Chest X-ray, AP view. Patient: 48 years old, sex M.
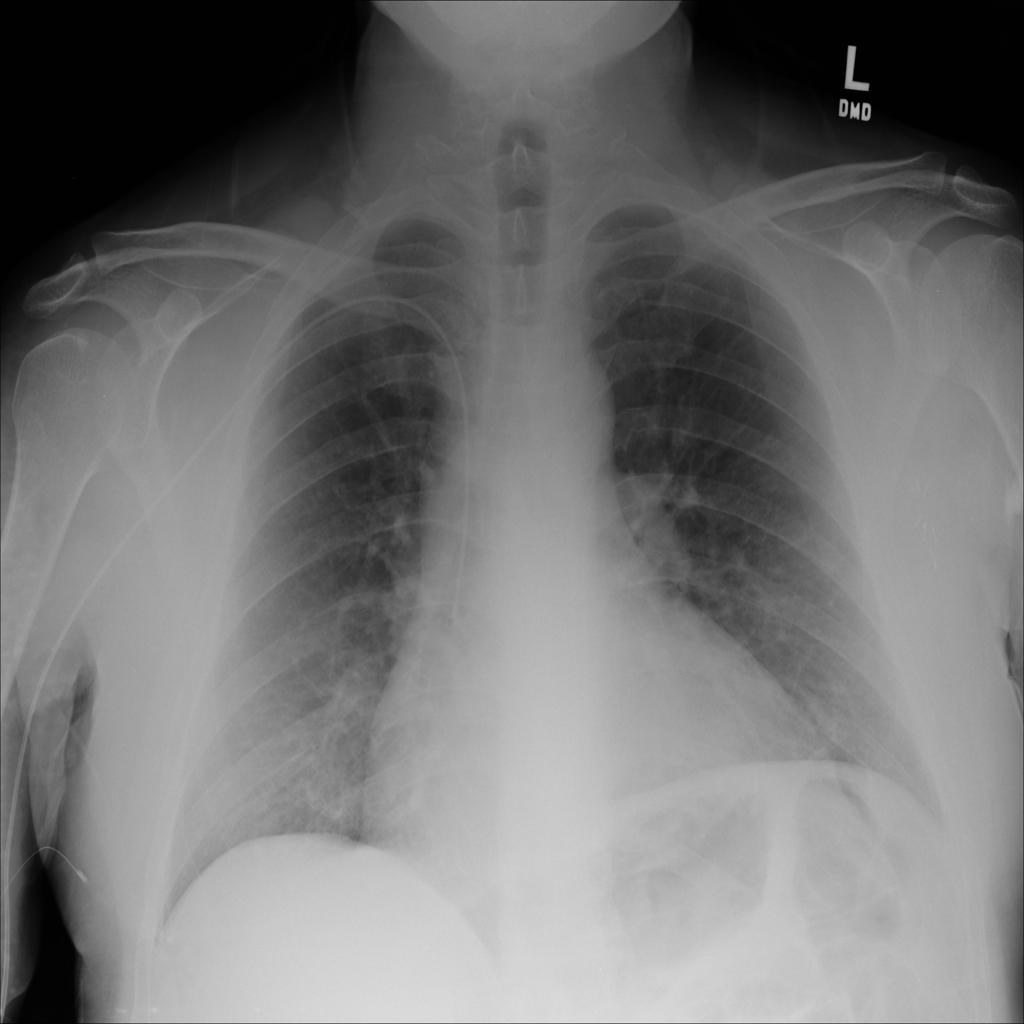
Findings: No Finding